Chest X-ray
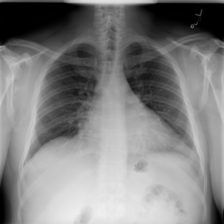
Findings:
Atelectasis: negative
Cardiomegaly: positive
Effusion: negative
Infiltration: negative
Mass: negative
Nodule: negative
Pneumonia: negative
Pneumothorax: negative
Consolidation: negative
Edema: negative
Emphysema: negative
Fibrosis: negative
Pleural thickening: negative
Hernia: negative